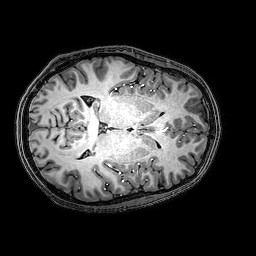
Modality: T1w
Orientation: axial
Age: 23
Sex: male
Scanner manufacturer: philips
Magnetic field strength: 3 T
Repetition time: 0.009 s
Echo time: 0.0035 s